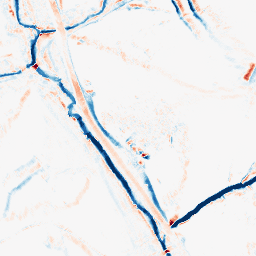
Category: morphological
Decomposition family: morphological_diamond
Decomposition parameters: operation: average
radius: 5
Upsampling method: bicubic_16x
Upsampling parameters: scale: 16
Upsampling scale: 16